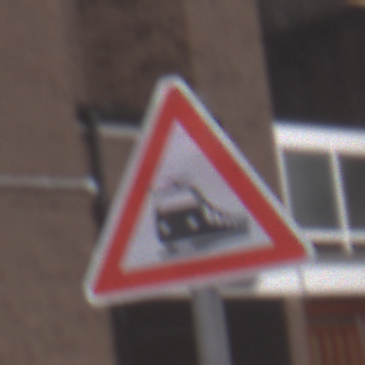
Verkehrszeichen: Bahnuebergang
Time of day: MorningAfternoon
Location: Outdoor (Urban)
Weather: Overcast
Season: NotSpecified
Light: Natural